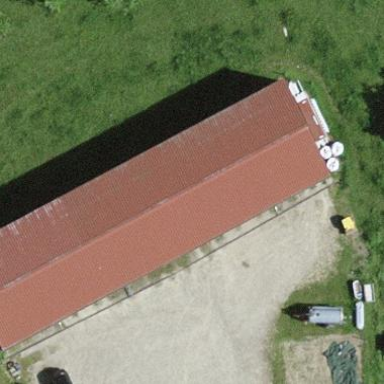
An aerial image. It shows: Building with hipped roof shape.